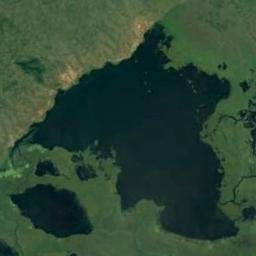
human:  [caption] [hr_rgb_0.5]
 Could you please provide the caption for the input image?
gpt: An irregularly shaped blue lake surrounded by mountains and green spaces with green vegetation, Next to some small lakes .

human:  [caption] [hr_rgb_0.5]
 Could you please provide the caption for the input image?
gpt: There is a path over the lake in the picture .

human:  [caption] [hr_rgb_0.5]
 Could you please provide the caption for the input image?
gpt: Some lakes of different sizes lie on a flat ground covered with vegetation and the water is dark blue .

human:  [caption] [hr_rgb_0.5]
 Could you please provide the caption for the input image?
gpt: There are many lakes of different sizes .

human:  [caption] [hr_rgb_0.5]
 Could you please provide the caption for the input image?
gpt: There are green meadows around the lakes .